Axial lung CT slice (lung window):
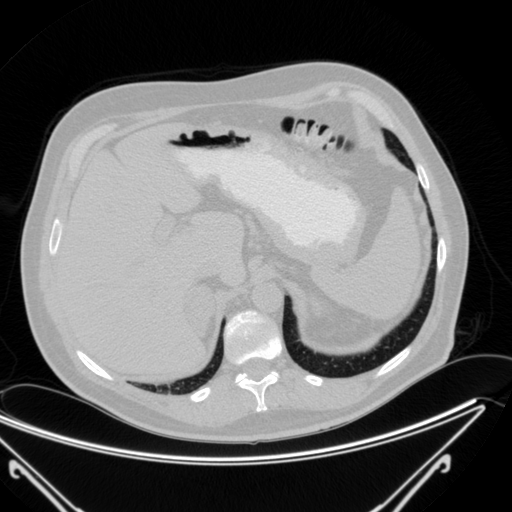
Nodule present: no